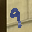
Label: 9